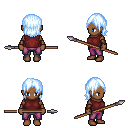
a pixel art fantasy rpg character, female body template, human, dark skin, maroon sleeveless shirt, magenta pants, white cyan long bangs hairstyle, cloth bracers, spear, four views (front, back, left, right), 2x2 character sprite sheet, small pixel art, hard edges, no anti-aliasing